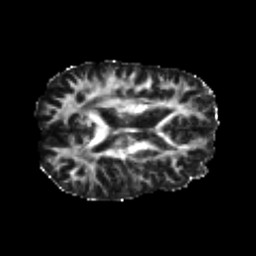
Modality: FA
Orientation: axial
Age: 23
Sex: female
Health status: healthy
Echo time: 0.074 s